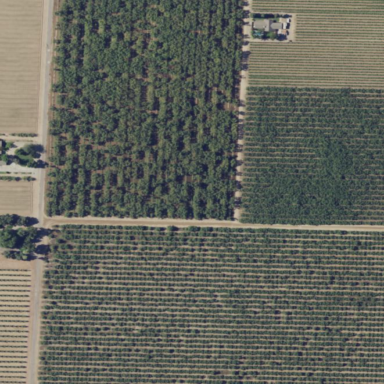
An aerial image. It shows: Orchard filled with almond trees.